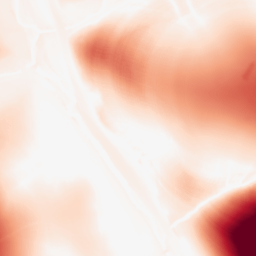
Category: morphological
Decomposition family: tophat
Decomposition parameters: size: 100
mode: white
Upsampling method: cubic_mitchell
Upsampling parameters: scale: 4
Upsampling scale: 4